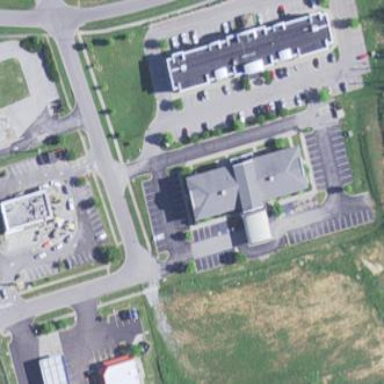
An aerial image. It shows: Hotel building.